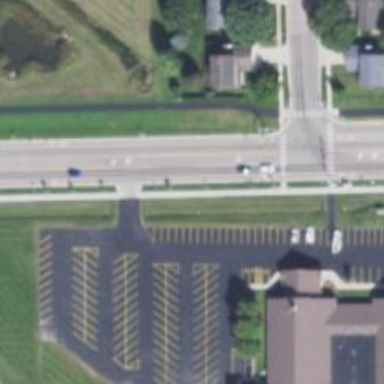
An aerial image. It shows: Asphalt service road.